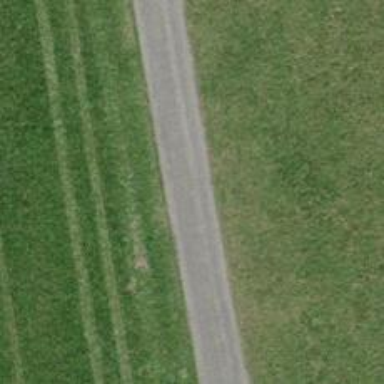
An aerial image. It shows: Unclassified road with asphalt surface.